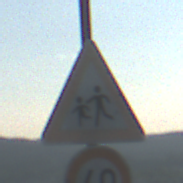
Verkehrszeichen: KinderRechts
Zusatzzeichen unten: Geschwindigkeit60
Umgebung: Outdoor, Nature
Tageszeit: MorningAfternoon
Wetter: PartlyCloudy
Licht: Natural
Jahreszeit: NotSpecified
Kontrast: HighContrast